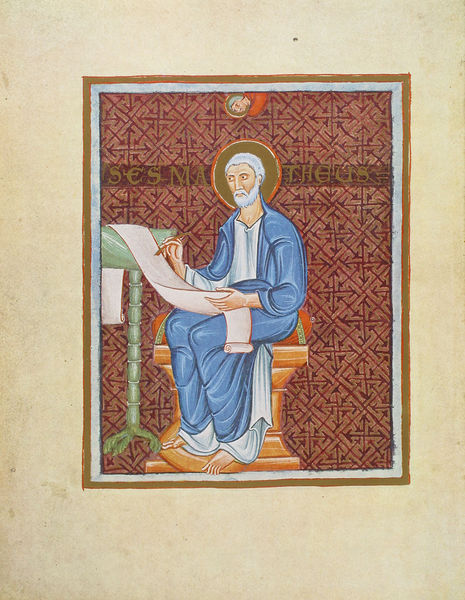
Titel: Codex Egberti
Institution: Trier, Stadtbibliothek/Stadtarchiv
Schlagwörter: blau, feder, gemälde, kopf, mann, weiß, grün, sitzen, stuhl, rot, muster, bart, bibel, johannes, rahmen, gewand, gold, sitzend, engel, schrift, papier, sitz, füsse, kissen, thron, buch, barfuß, text, pinsel, pult, pergament, heiligenschein, schreiben, mittelalter, heiliger, schriftrolle, schreiber, griffel, miniatur, sakral, markus, schreibend, apostel, buchmalerei, evangelist, evangeliar, lukas, matthäus, schreibzeug, buchrolle, handmalerei, mathäus, mattheus, matheus